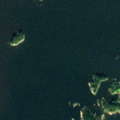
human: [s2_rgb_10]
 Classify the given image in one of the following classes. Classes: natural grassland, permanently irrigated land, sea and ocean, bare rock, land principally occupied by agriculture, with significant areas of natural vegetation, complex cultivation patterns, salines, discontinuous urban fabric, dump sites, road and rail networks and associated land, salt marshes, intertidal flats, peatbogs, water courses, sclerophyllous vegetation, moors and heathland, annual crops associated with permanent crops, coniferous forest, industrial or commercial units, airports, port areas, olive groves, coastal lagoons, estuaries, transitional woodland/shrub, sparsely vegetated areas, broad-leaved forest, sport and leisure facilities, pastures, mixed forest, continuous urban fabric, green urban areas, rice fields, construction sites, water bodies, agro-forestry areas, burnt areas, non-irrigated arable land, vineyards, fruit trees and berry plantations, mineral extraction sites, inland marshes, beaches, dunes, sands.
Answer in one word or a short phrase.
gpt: sea and ocean